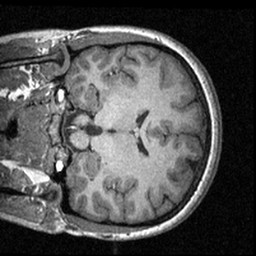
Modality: T1w
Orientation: coronal
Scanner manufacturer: siemens
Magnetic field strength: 3 T
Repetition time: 1.57 s
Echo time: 0.00304 s